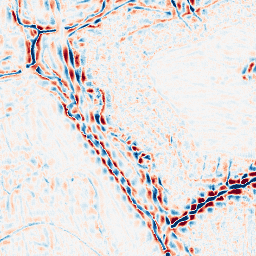
Category: wavelet
Decomposition family: wavelet_biorthogonal
Decomposition parameters: wavelet: bior5.5
level: 3
Upsampling method: fft_zeropad
Upsampling parameters: scale: 2
Upsampling scale: 2